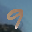
Label: 9